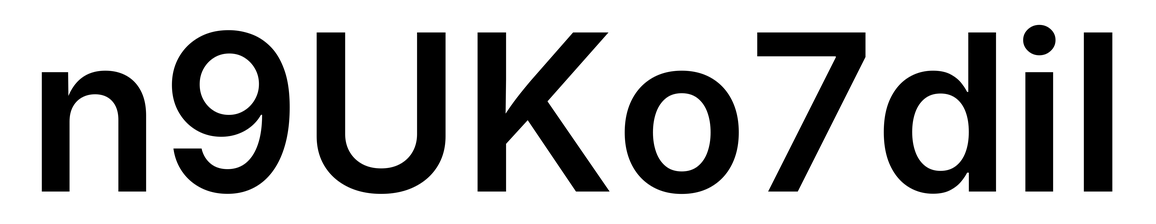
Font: Inter_SemiBold